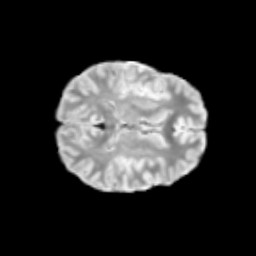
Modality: T2w
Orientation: axial
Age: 12
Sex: female
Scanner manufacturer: siemens
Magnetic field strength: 3 T
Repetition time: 3.8 s
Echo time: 0.07 s